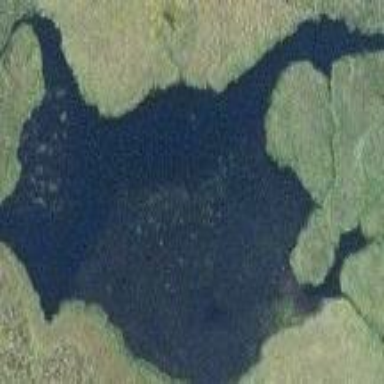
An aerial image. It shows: Pond with natural water.